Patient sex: M
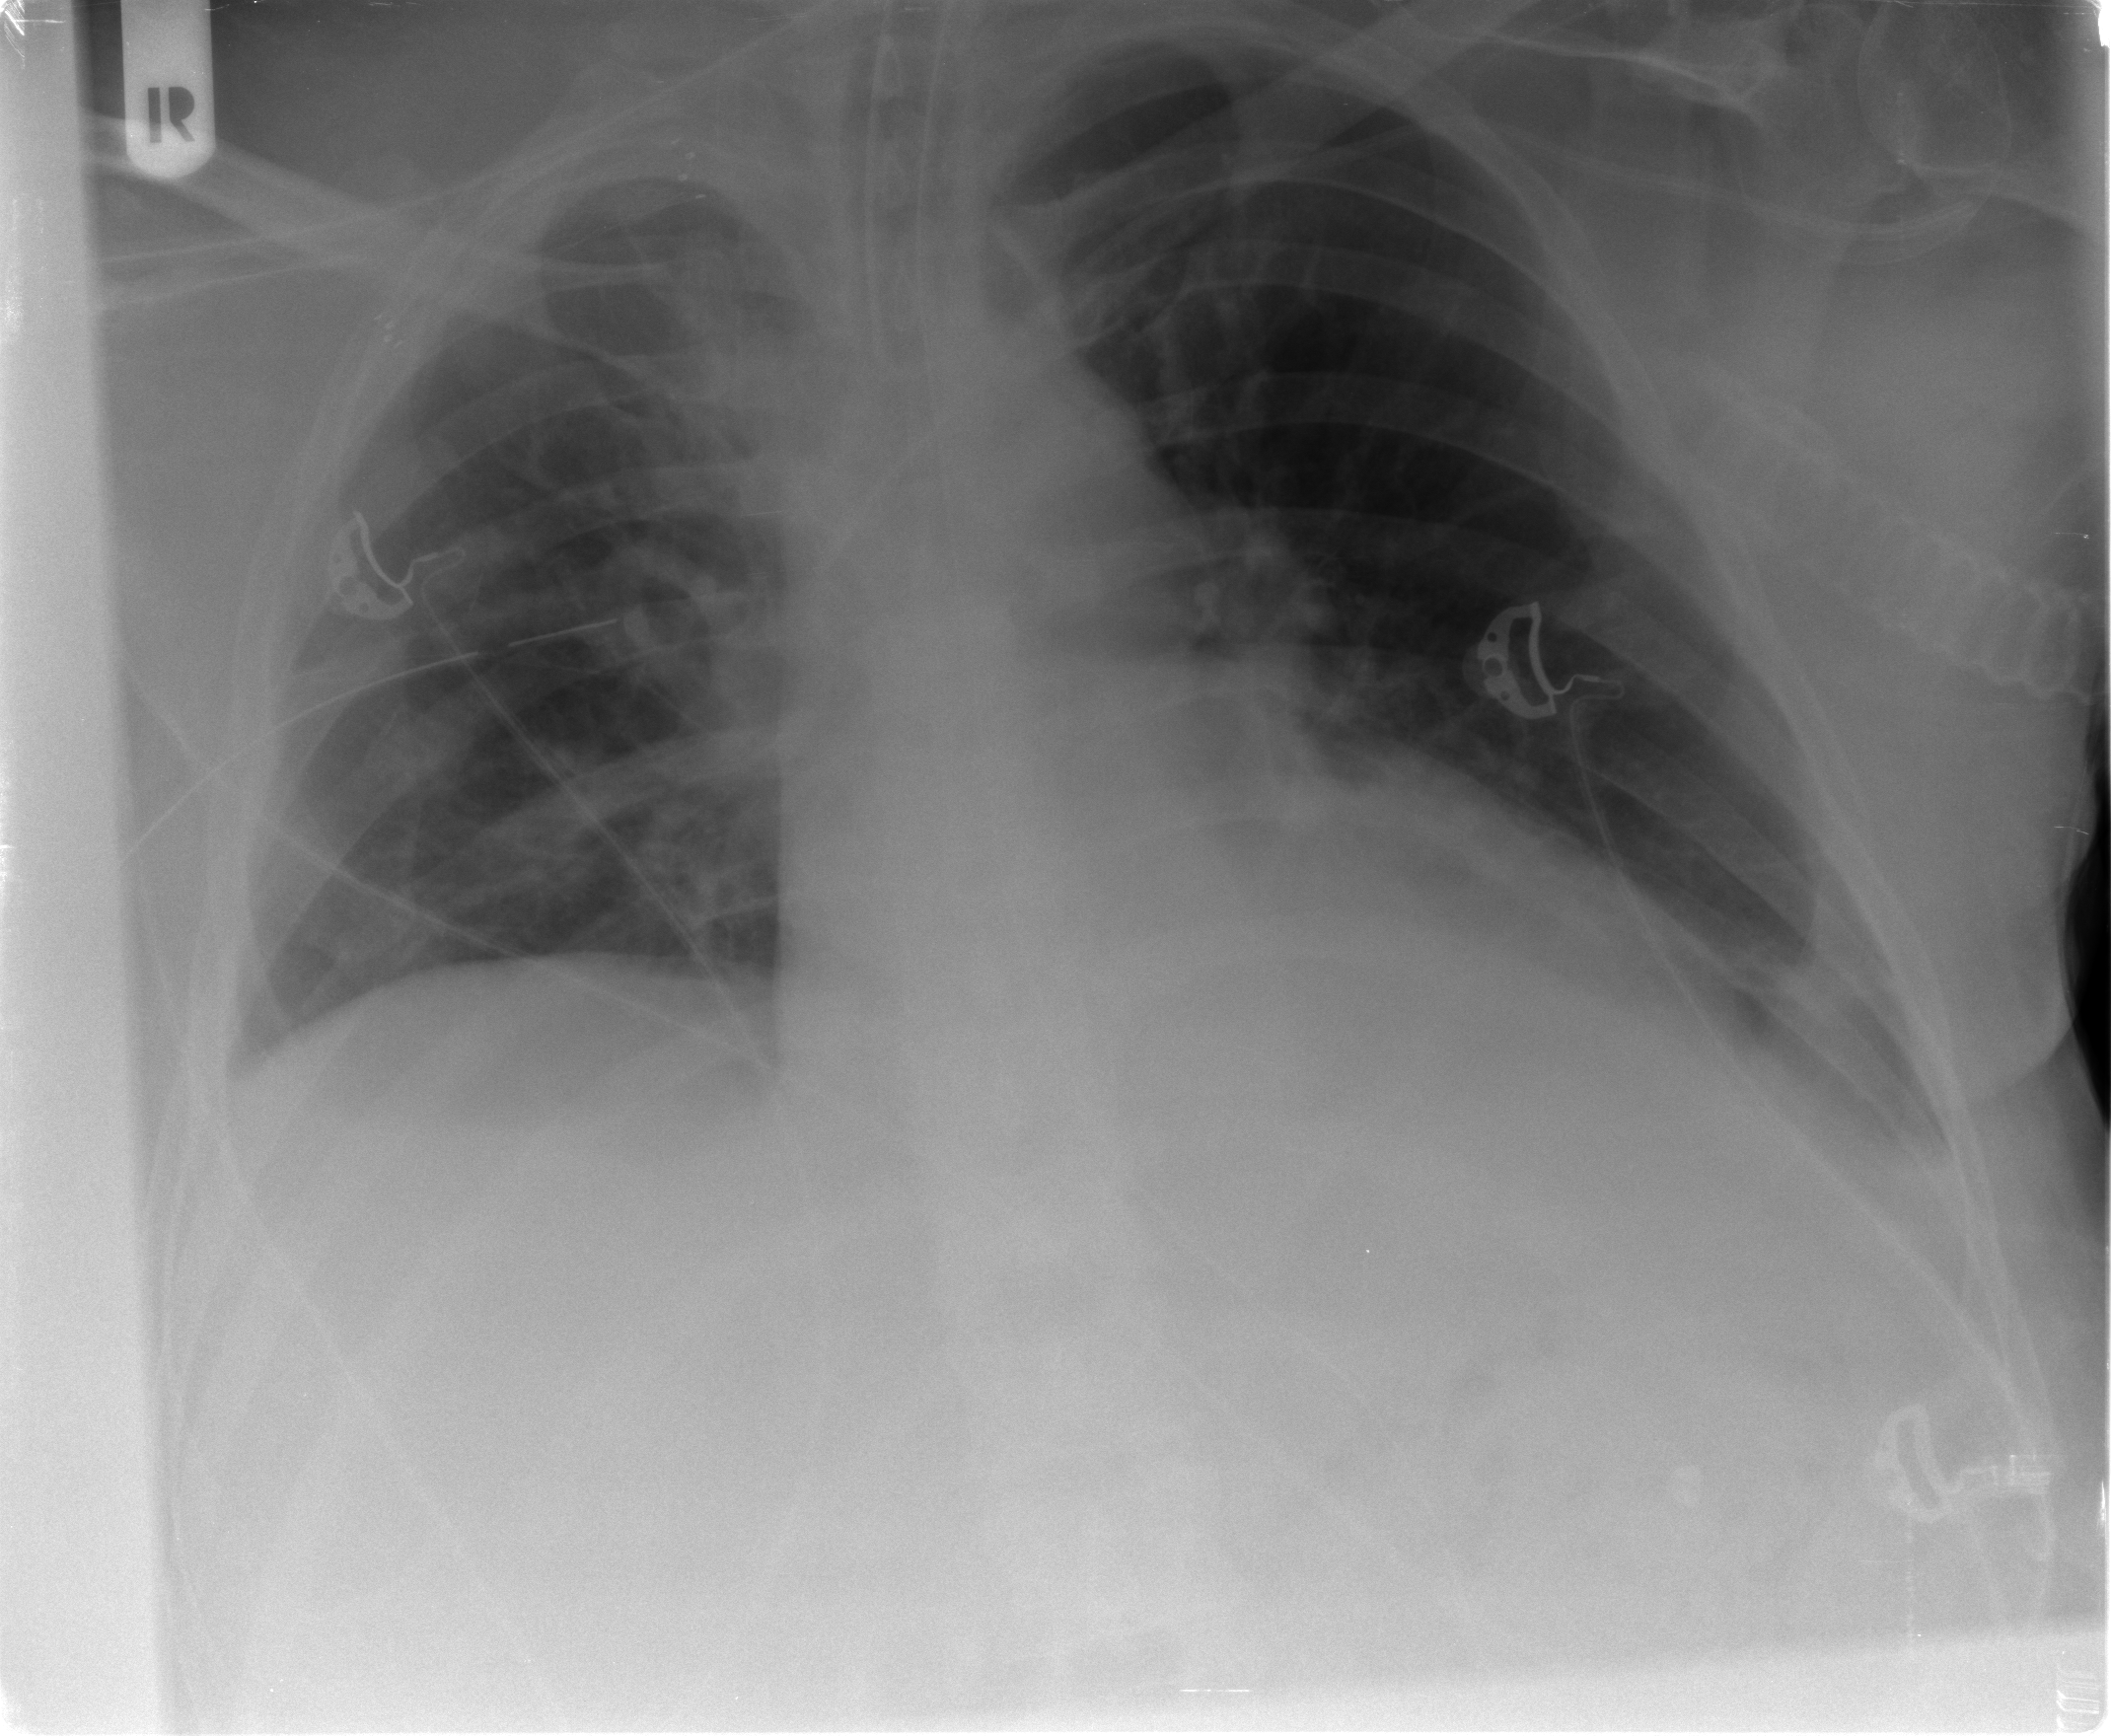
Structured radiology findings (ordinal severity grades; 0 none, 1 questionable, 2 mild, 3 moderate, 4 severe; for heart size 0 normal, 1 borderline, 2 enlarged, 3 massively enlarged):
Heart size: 1
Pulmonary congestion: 2
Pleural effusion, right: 1
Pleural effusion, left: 2
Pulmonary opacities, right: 1
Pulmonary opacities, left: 1
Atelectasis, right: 2
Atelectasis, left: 2